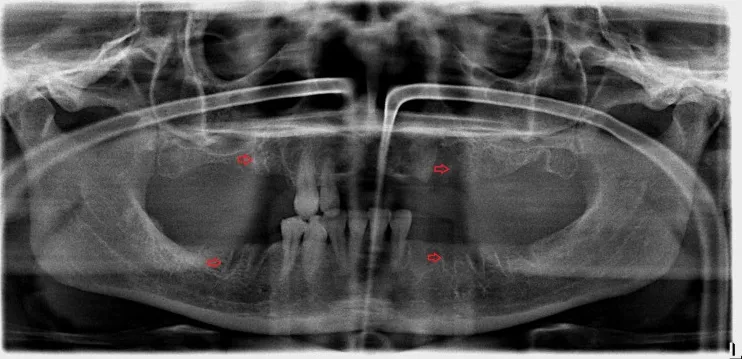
Postoperative panoramic radiograph (performed in March 2017) after surgical decortication, showing diffuse bone resorption of the mandible in the region of alveolar exposure, and the remaining vital alveolar bone.
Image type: radiology (x_ray)